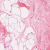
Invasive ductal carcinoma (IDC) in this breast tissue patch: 0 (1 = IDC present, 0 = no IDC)